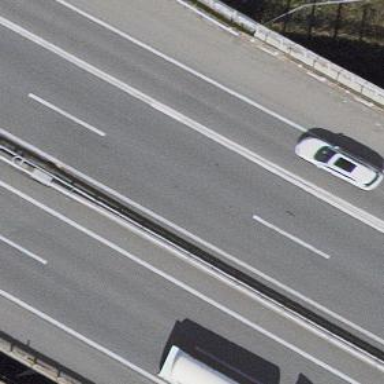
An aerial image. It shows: Motorway link bridge.